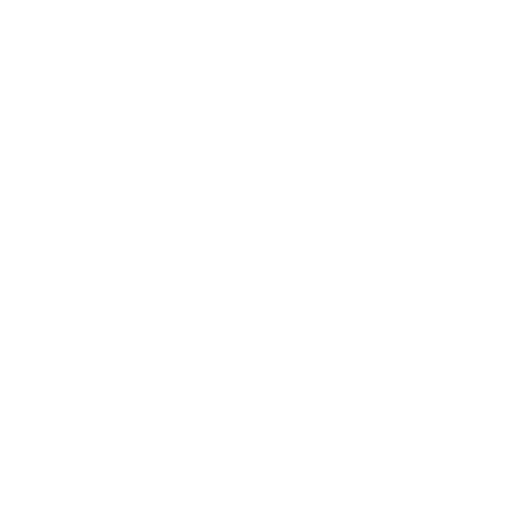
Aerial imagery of island in Alaska named Mabel Island containing only unknown